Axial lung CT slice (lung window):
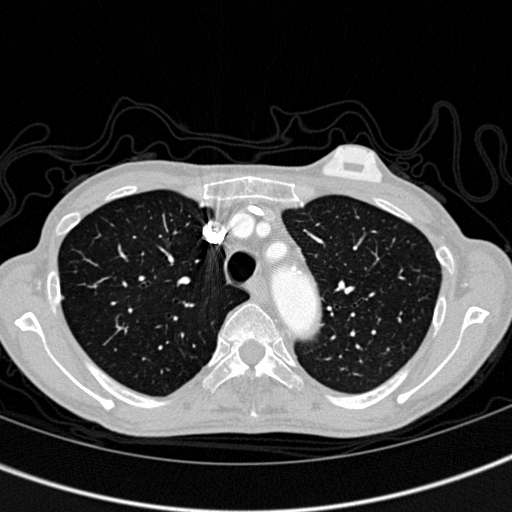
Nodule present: no